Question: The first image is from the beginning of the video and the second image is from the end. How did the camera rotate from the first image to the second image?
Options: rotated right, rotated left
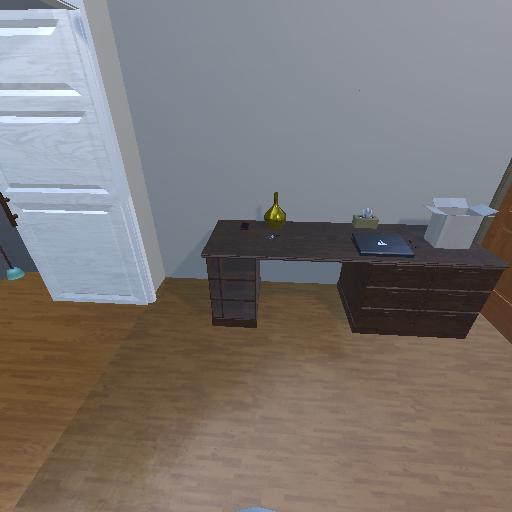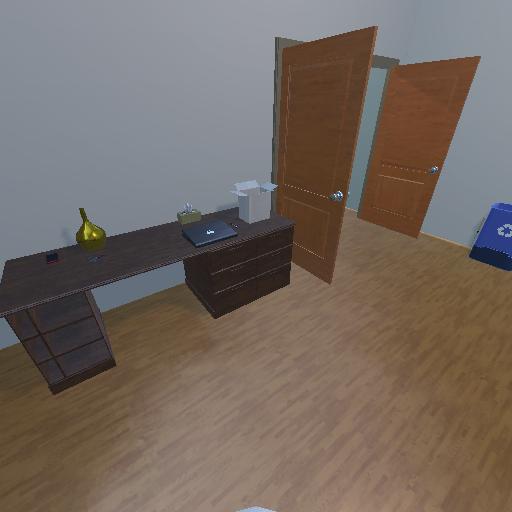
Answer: rotated right